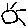
Label: sun